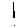
Label: line